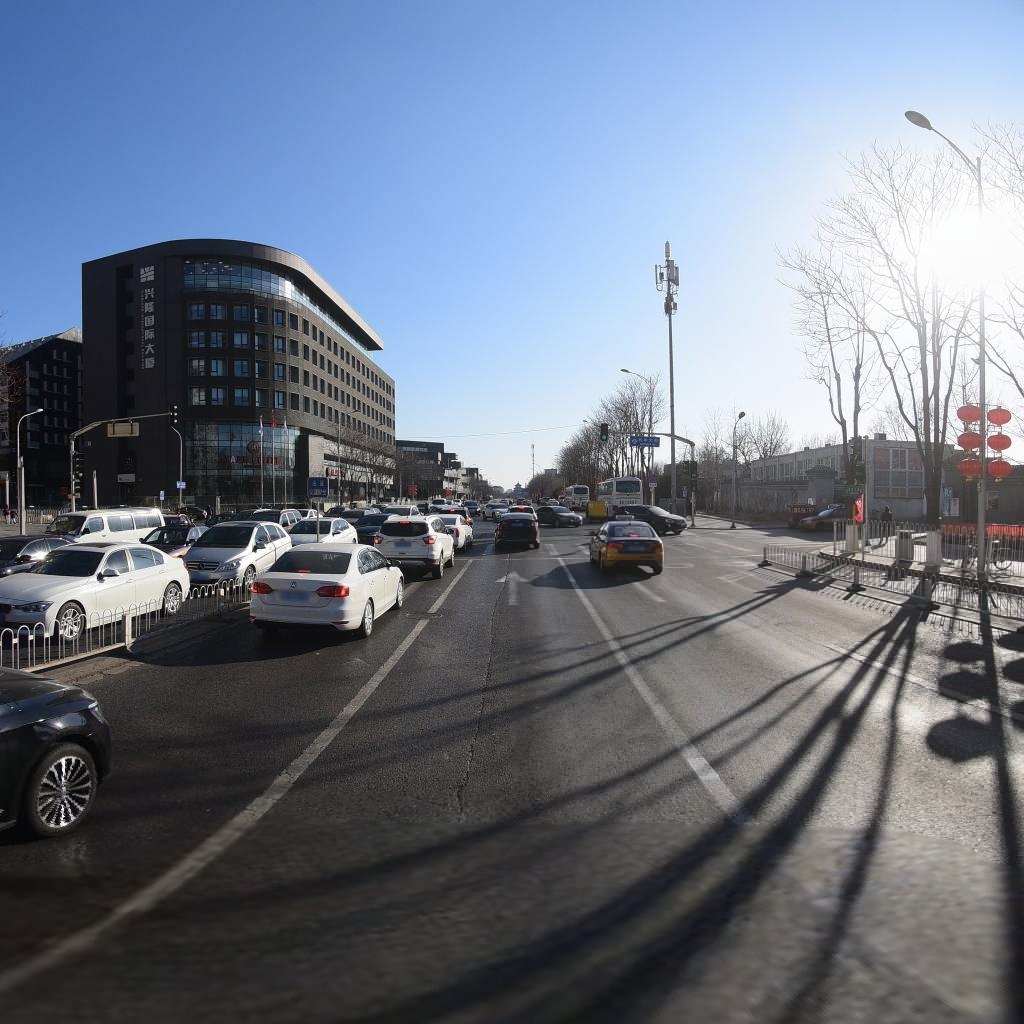
Region: Dongcheng
Road damage annotations: manhole cover, longitudinal crack, longitudinal crack